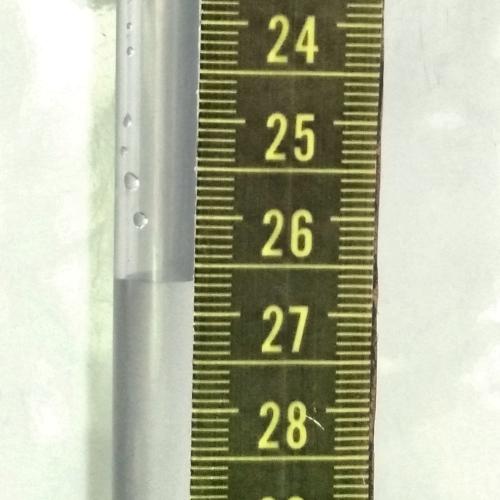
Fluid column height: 26.7 cm